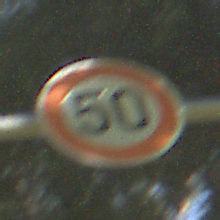
Verkehrszeichen: Geschwindigkeit50
Umgebung: Outdoor, Nature
Tageszeit: MorningAfternoon
Wetter: Clear
Licht: Natural
Jahreszeit: NotSpecified
Kontrast: HighContrast